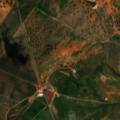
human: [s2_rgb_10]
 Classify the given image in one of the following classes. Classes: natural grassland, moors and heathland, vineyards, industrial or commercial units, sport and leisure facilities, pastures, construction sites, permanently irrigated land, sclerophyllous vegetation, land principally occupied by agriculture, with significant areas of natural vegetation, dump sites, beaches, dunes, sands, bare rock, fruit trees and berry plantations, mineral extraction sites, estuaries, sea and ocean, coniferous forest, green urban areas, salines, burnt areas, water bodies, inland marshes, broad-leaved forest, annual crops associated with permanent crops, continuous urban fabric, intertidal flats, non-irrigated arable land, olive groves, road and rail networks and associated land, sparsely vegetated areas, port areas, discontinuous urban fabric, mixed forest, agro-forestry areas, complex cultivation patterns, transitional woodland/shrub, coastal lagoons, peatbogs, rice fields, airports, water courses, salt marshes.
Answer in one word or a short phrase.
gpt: non-irrigated arable land, olive groves, agro-forestry areas